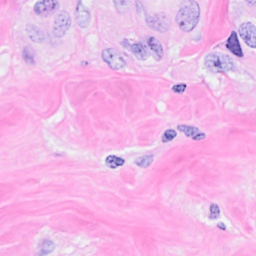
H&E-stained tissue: Breast